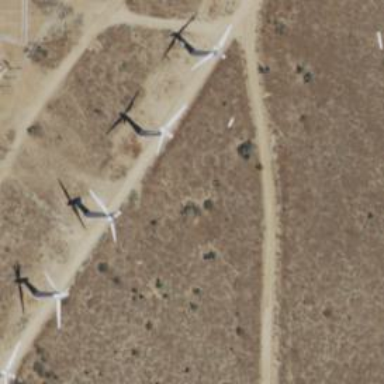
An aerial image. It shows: Wind power generator utilizing wind turbines.